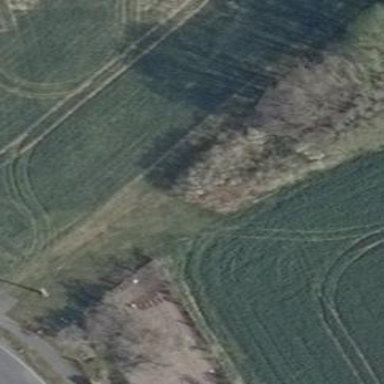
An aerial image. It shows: Area covered with grass.